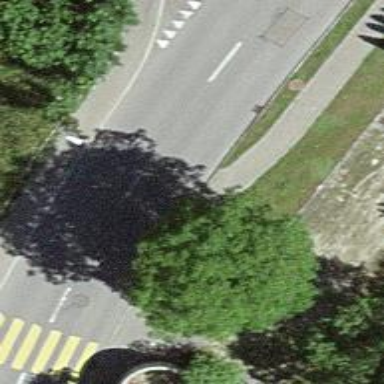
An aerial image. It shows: Asphalt road classified as tertiary.